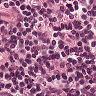
Metastatic tissue present: no